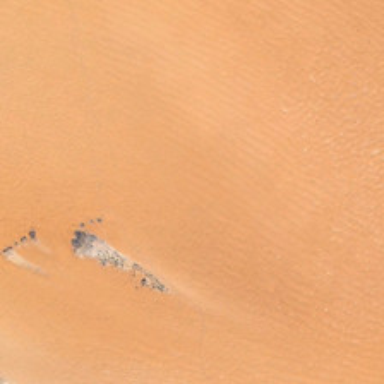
There is a bare land in the desert .